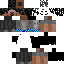
A male human skin with medium skin, wearing brown long hair dressed in a blue hoodie and brown pants, featuring a closed mouth.